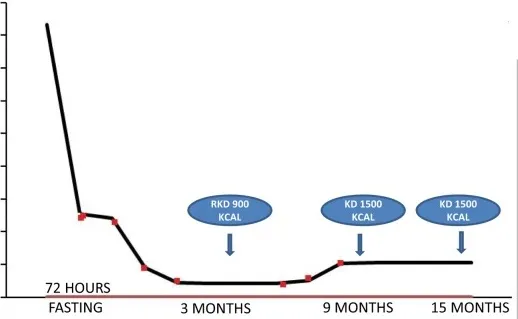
(B) Glucose/ketone index indicates the ratio of circulating glucose to urinary ketones at all eight clinical assessments during the 15 months period from February 2016 to April 2017.
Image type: chart (chart)